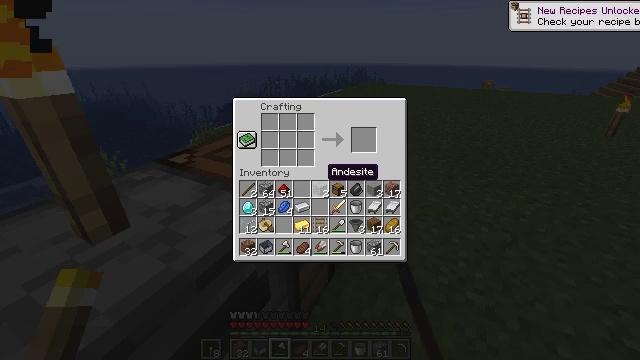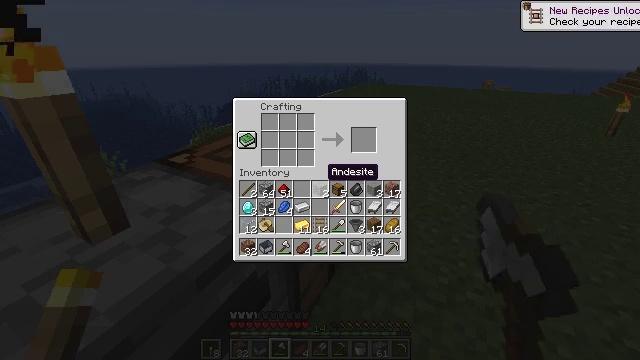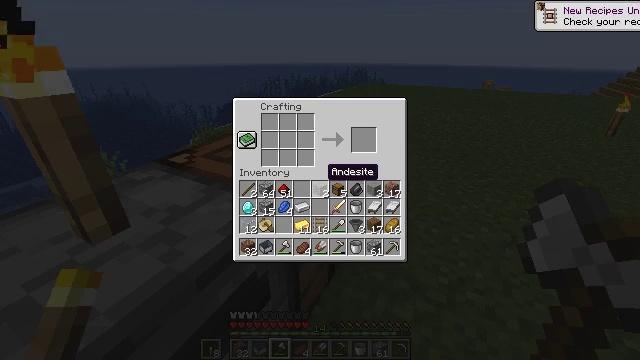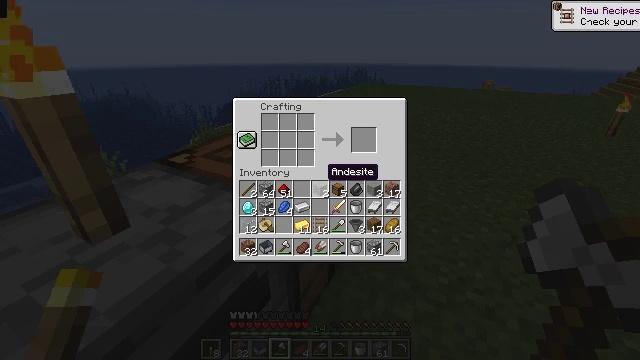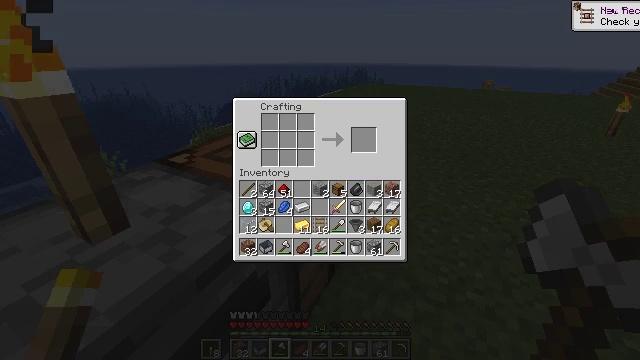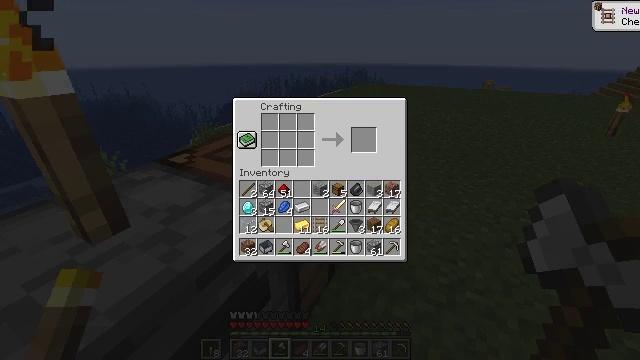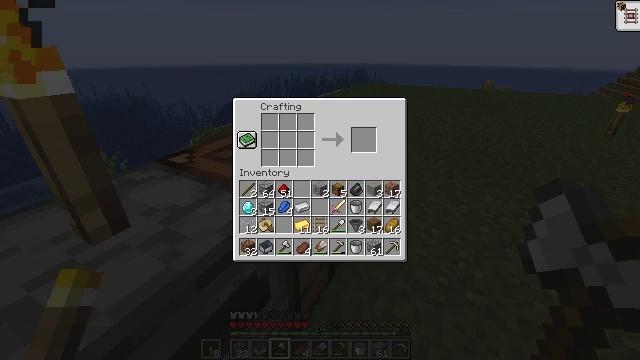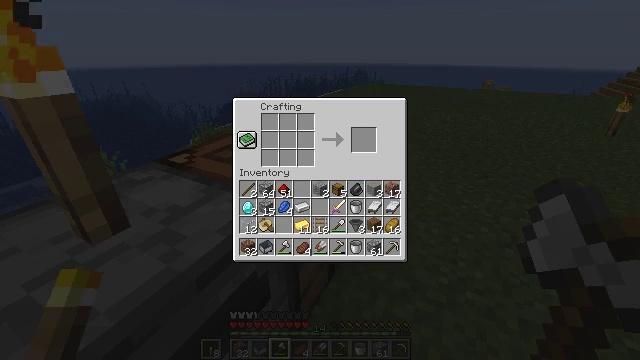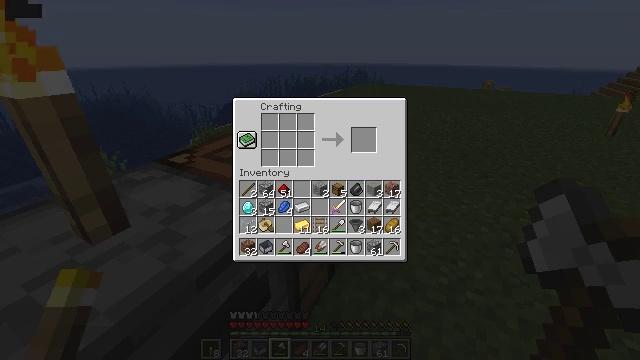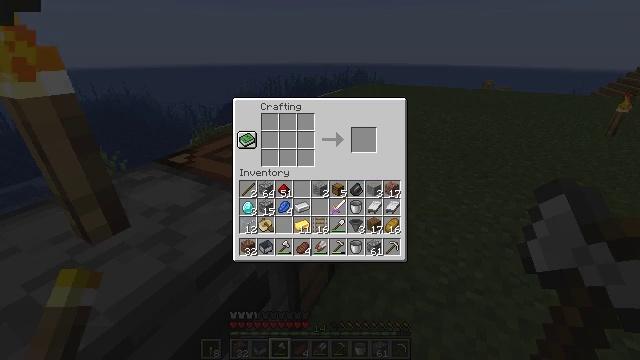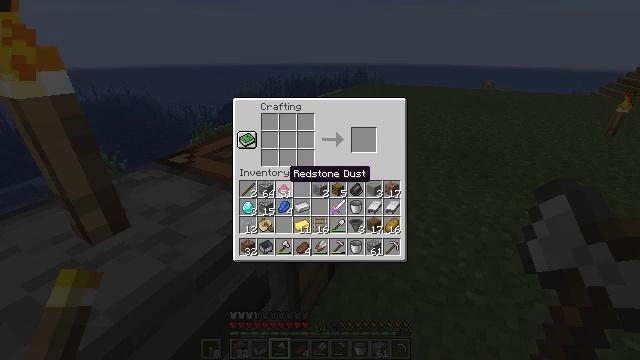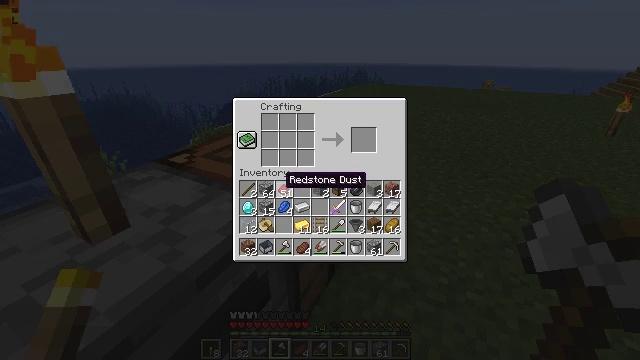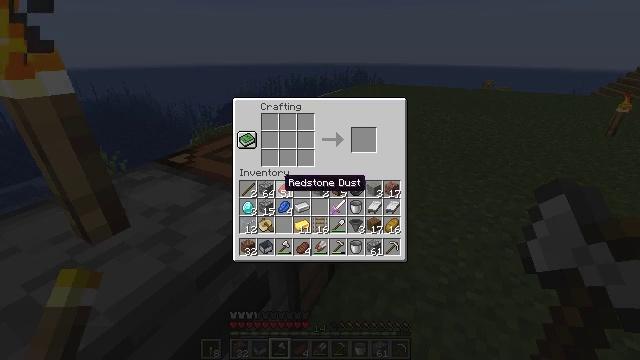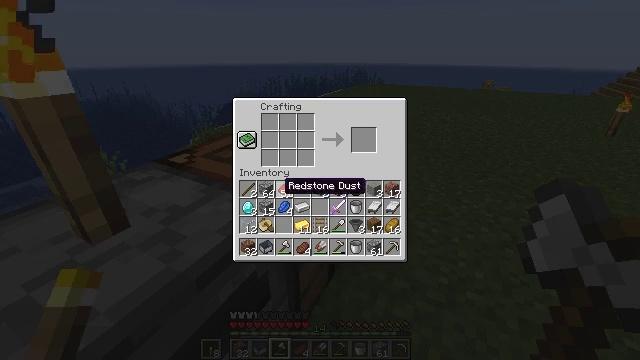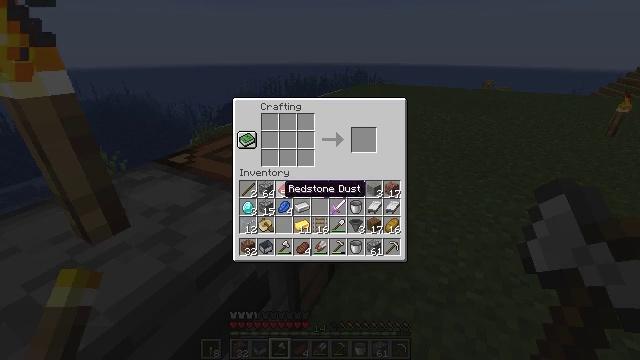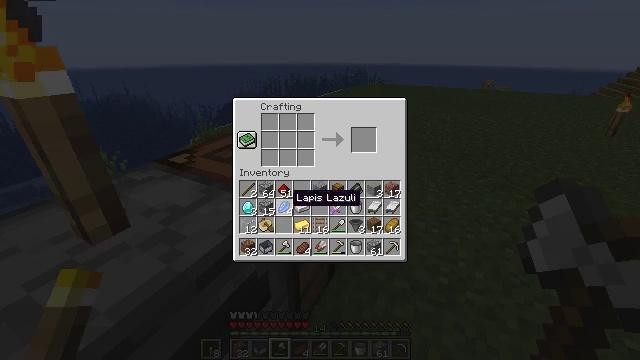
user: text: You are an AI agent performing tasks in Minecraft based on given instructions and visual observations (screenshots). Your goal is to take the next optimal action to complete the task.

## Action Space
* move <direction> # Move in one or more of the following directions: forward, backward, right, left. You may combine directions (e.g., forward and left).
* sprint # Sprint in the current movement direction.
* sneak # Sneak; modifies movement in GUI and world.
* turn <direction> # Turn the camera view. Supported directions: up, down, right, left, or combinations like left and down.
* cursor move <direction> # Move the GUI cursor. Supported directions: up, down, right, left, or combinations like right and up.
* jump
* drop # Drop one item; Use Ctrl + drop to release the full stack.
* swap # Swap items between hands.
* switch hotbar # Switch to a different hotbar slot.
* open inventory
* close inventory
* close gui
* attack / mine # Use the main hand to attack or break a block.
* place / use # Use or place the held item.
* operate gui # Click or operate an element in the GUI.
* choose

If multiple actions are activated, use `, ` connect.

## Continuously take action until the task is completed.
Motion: motion action
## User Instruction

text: Craft a powered rail.
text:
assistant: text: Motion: no_op
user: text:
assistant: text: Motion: no_op
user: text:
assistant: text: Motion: no_op
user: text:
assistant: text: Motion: no_op
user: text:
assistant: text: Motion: no_op
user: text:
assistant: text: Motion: cursor move up
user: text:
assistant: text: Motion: no_op
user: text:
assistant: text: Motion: cursor move left
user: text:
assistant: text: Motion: cursor move left
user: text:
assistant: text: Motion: cursor move left and down
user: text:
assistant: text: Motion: no_op
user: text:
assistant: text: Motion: no_op
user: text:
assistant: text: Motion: no_op
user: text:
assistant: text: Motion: no_op
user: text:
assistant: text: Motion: cursor move right and down
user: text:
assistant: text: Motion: cursor move right
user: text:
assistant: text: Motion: no_op
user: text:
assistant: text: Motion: no_op
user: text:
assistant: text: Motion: no_op
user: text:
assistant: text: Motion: no_op
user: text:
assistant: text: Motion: no_op
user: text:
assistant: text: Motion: operate gui
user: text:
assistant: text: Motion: operate gui
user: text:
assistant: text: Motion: cursor move up, operate gui
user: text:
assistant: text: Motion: cursor move left and up
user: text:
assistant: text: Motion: cursor move left and up
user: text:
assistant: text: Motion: no_op
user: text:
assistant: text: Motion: no_op
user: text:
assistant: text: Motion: no_op
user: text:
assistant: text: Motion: no_op